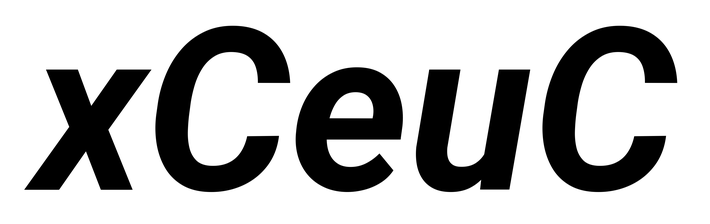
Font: Roboto-Italic_Bold_Italic